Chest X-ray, PA view. Patient: 45 years old, sex F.
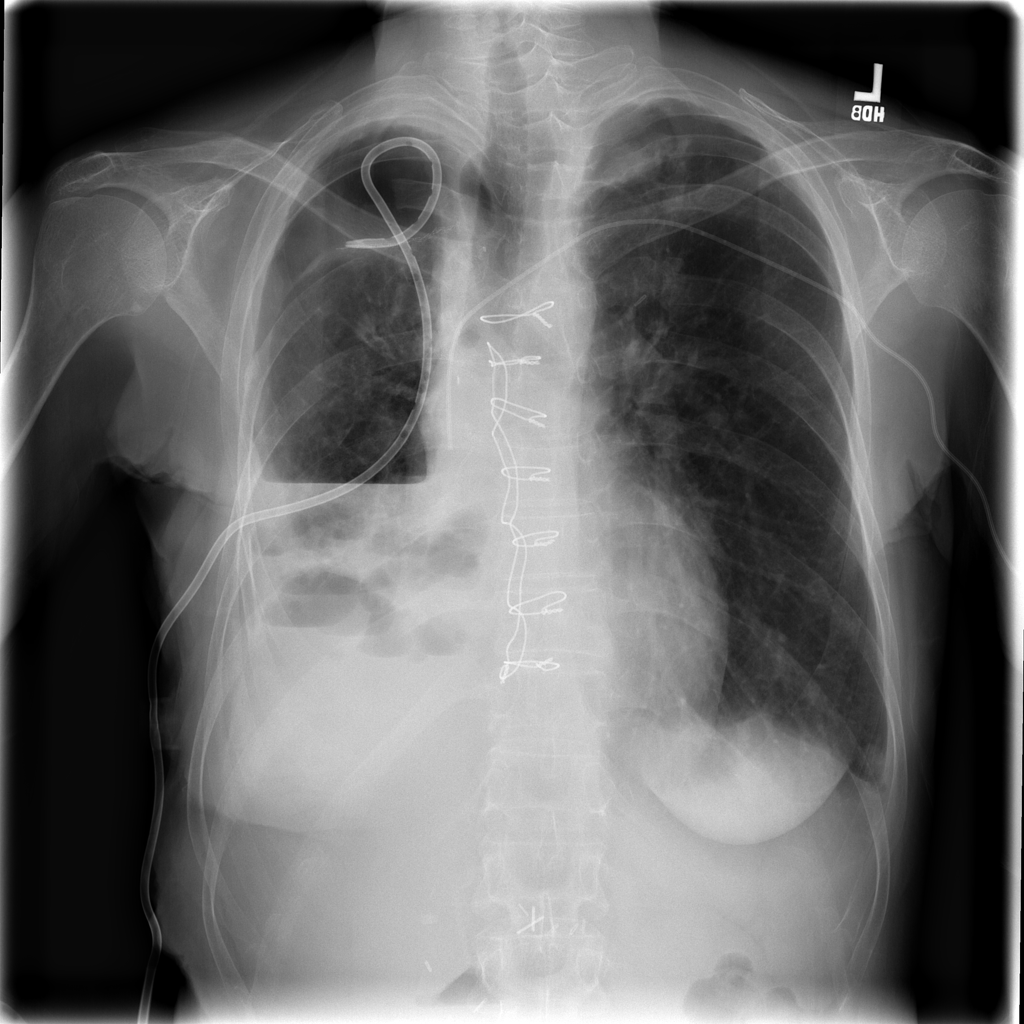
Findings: Atelectasis, Effusion